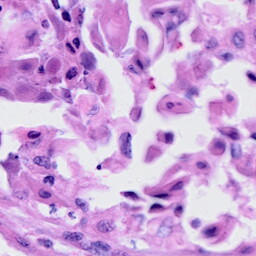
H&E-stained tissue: Cervix